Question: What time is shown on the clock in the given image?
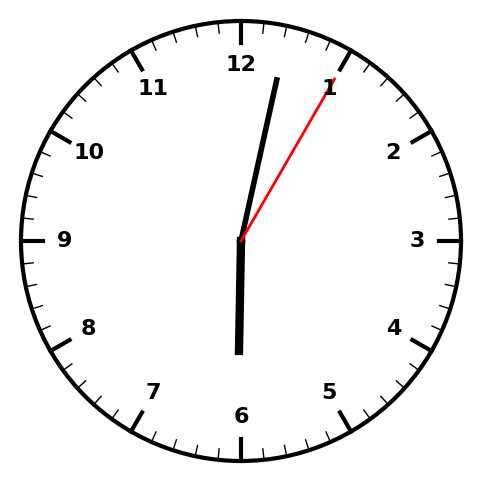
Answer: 06:02:05